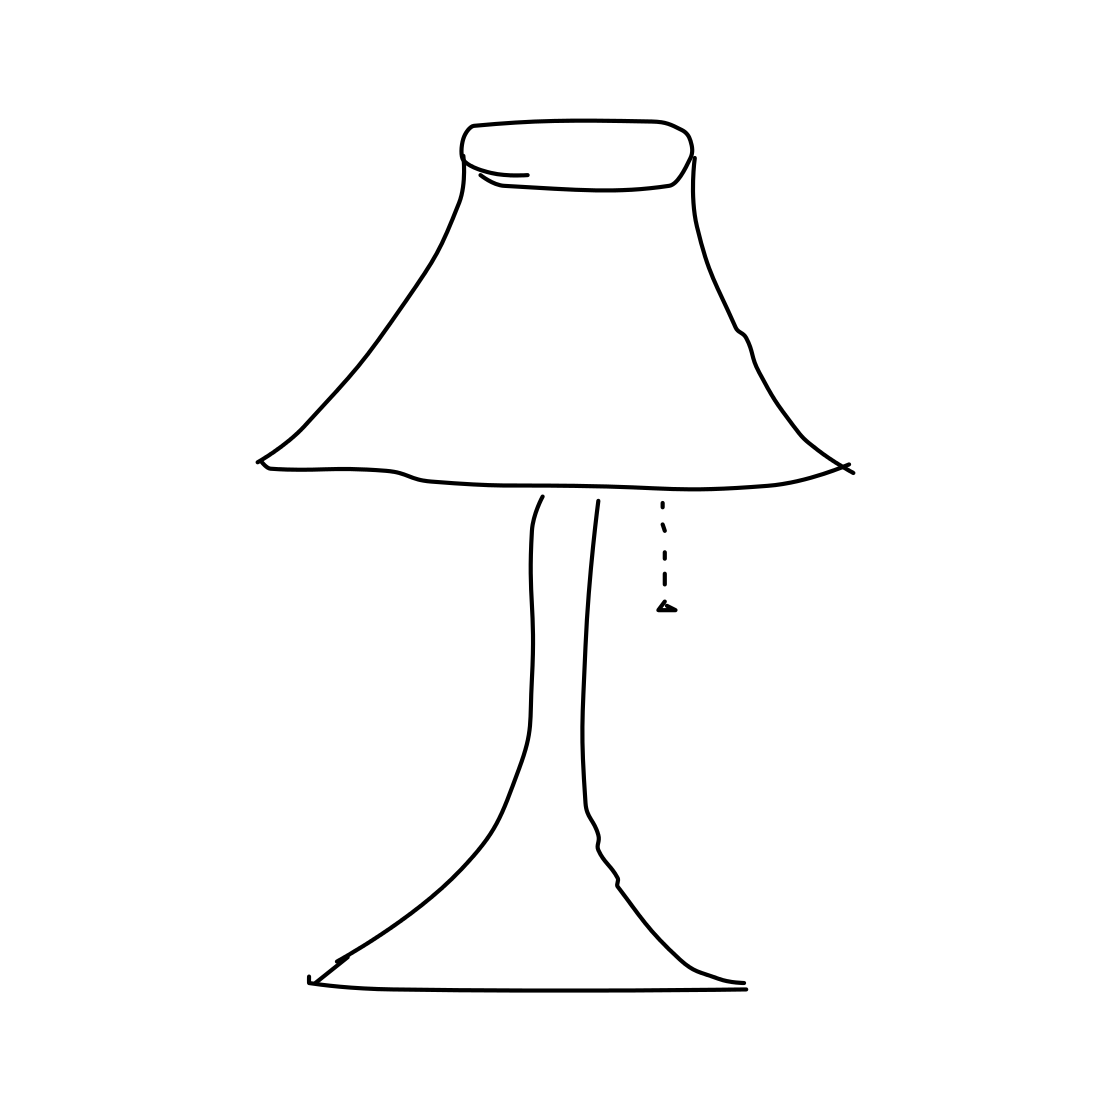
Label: tablelamp